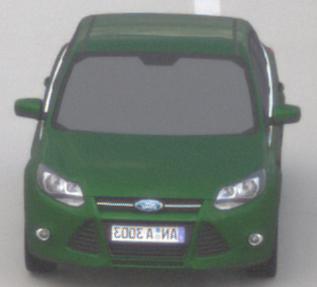
Make: Ford
Model: Focus 1.6 Ti-VCT
Detailed model: Focus (III)
Model produced from: 2011/09
Model produced until: 2014/09
Doors: 5
Color: green
Road condition: dry road
Daytime: midday
Contrast: low contrast